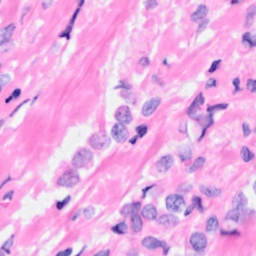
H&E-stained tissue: Breast